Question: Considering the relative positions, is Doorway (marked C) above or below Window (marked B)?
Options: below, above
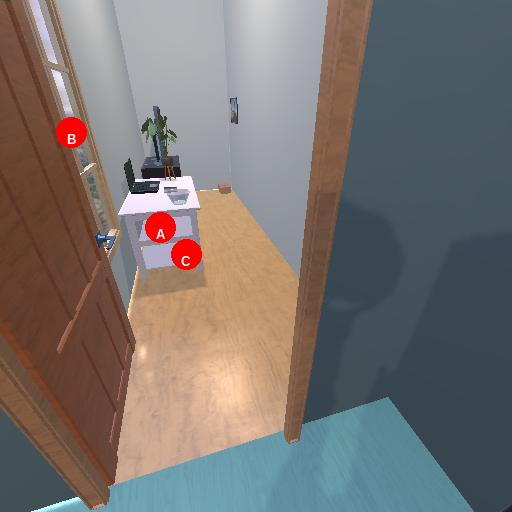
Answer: below